Question: When I follow all 3 options in the top answer in this post:
<URL>
The sidebar is indeed fixed but the content in the other div in the row (the span9) is overlapped by the sidebar. When I remove the CSS additions, the overlap is gone. I've triple-checked my html to make sure there's now hanging divs and everything seems to check out.
Has the core bootstrap CSS changed in a material way or am I missing something?
Here's a screencap:

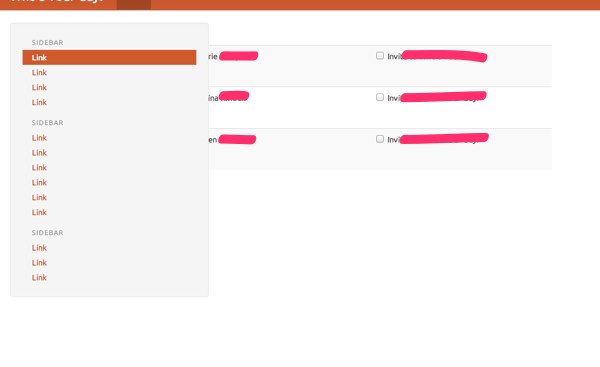
Answer: I solved this problem myself by using the offset class as mentioned in my comment. It is referenced by not used in the answer to the cited questions. Thanks for everyone's help/editing.